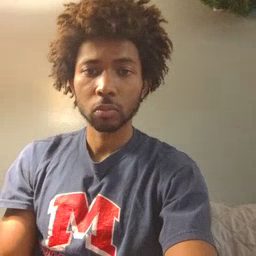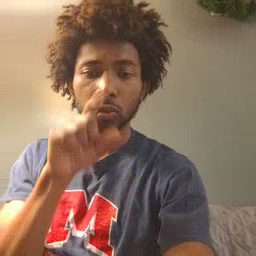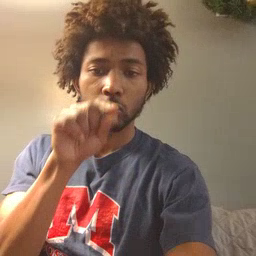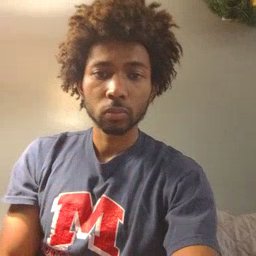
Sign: bird